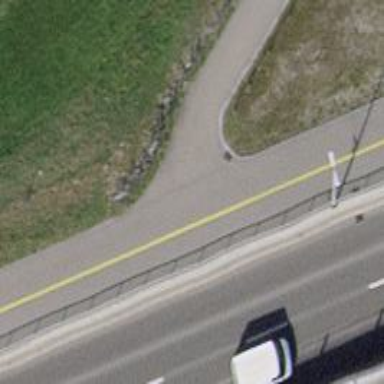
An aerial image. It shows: Cycleway.